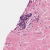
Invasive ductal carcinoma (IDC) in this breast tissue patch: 0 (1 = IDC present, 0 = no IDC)